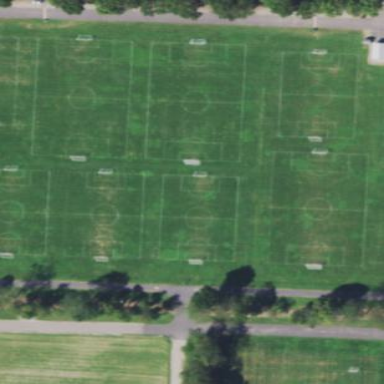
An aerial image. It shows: Soccer pitch for leisureland activities.